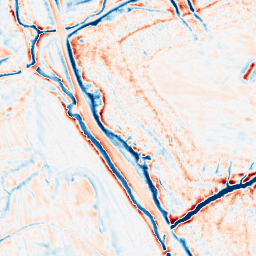
Category: edge_preserving
Decomposition family: bilateral
Decomposition parameters: d: 15
sigma_color: 100
sigma_space: 150
Upsampling method: quadratic
Upsampling parameters: scale: 4
Upsampling scale: 4